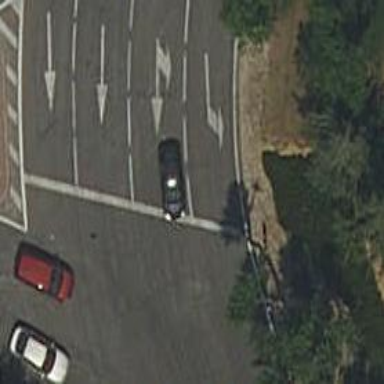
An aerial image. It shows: Road with traffic signals.